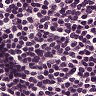
Metastatic tissue present: no